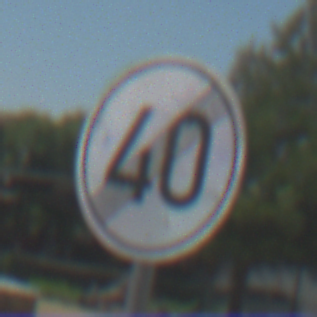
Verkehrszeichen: EndeGeschwindigkeit40
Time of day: Midday
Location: Outdoor (Nature)
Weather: Clear
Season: NotSpecified
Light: Natural